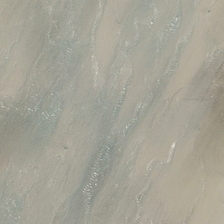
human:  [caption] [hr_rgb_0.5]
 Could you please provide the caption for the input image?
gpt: it is a piece of gray yellow desert .

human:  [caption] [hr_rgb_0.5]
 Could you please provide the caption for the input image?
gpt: a piece of desert in it while with black lines .

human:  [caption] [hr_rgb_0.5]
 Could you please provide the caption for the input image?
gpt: it is a piece of gray yellow desert .

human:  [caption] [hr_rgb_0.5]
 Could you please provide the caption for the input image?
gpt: lots of traces of water are in the desert .

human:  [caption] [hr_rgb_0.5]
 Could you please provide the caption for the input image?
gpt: lots of traces of water are in the desert .